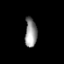
Tissue: prostate
Cell type: T cells
Senescence score: 0.9419
Nuclear area (px): 337
Mean DAPI intensity: 146.448